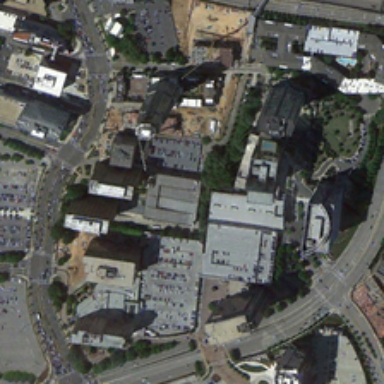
There are a lot of tall buildings on both sides of the road .